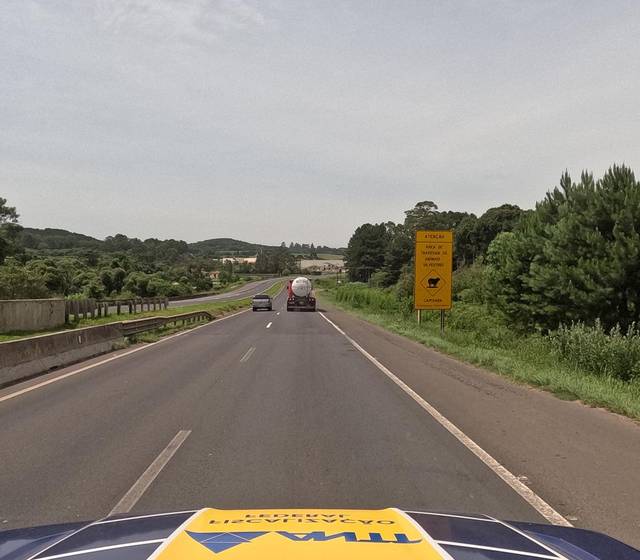
Region: Brazil
Coordinates: -24.811, -50.015